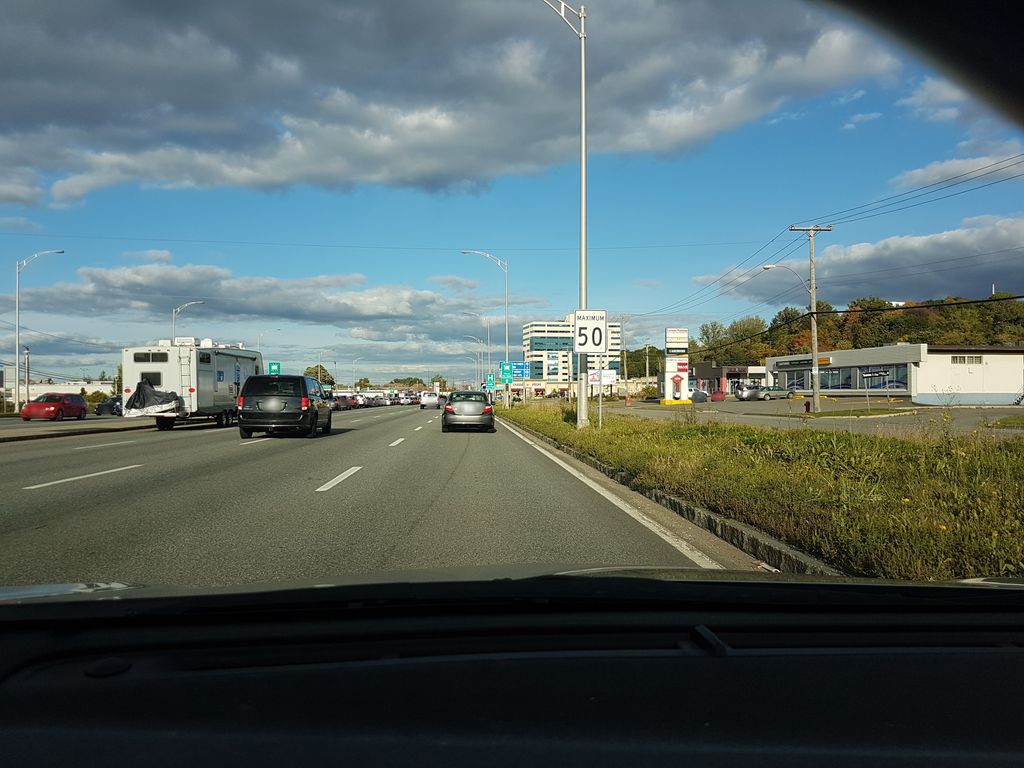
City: quebec_city